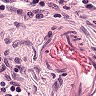
Metastatic tissue present: no